Question: How many ricochets will a ball launched from (1.0, 1.0) at 80° need to hit the target at (9.0, 9.0)? The ball reflects perfectly off the arena walls and mirror-obstacles.
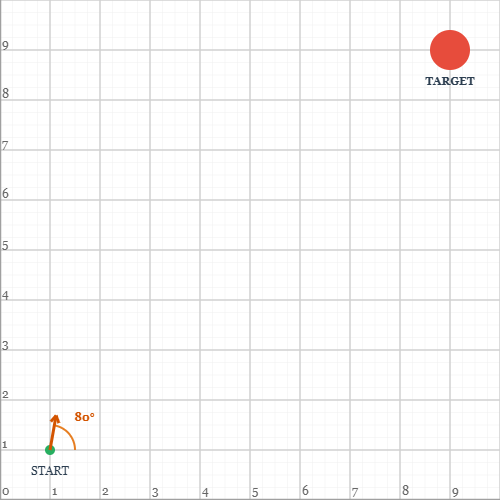
Answer: 4